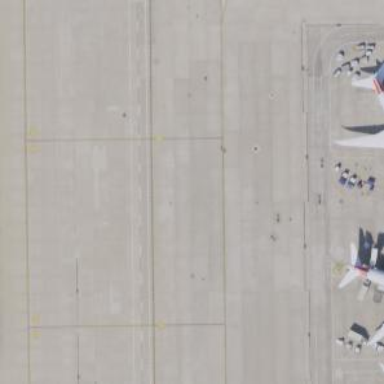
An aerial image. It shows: View of taxiway at the airport.